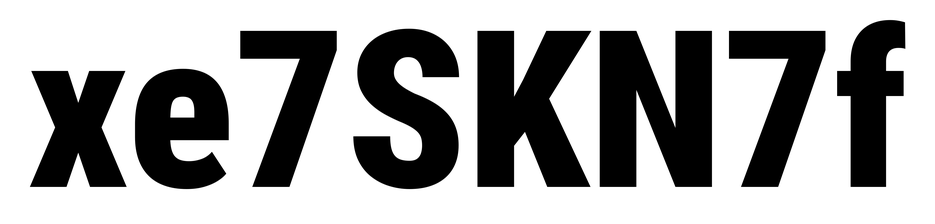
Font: Roboto_Condensed_Black